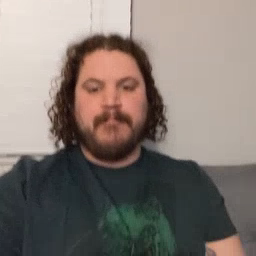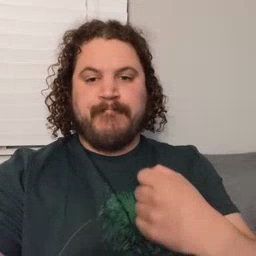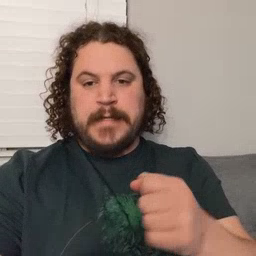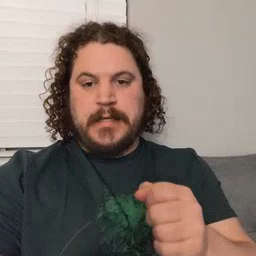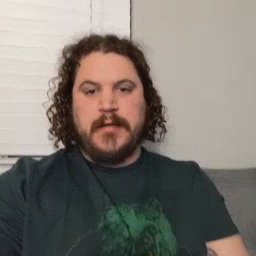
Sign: make